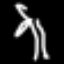
Label: palm tree